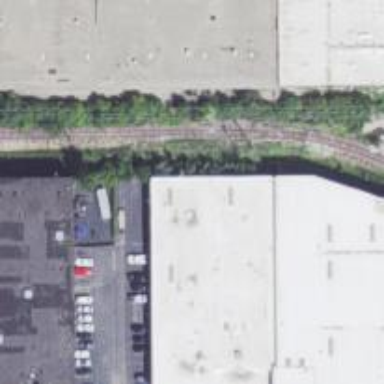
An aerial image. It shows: Abandoned spur railway.